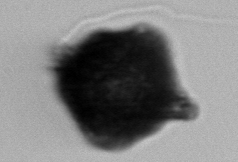
Label: Gonyaulax